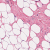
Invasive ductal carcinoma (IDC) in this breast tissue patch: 0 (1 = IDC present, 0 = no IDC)